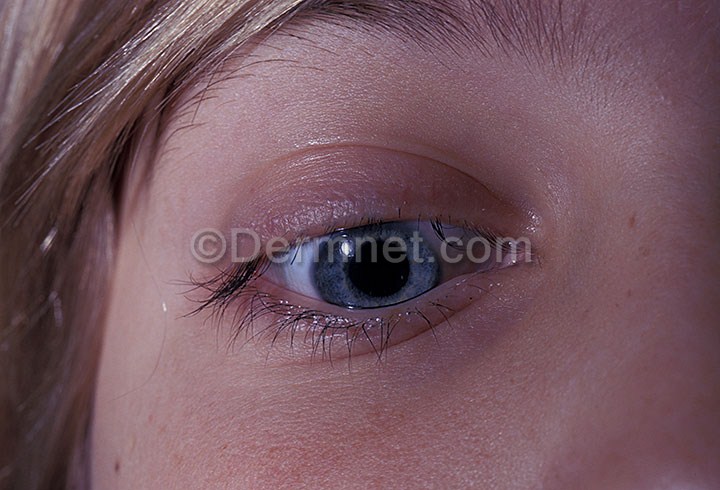
Disease: Hair Loss Photos Alopecia and other Hair Diseases